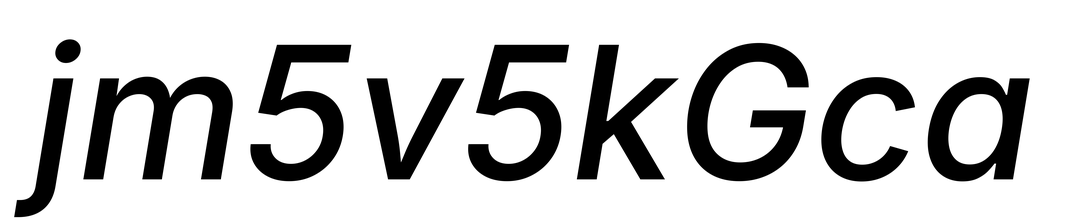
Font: Inter-Italic_Medium_Italic